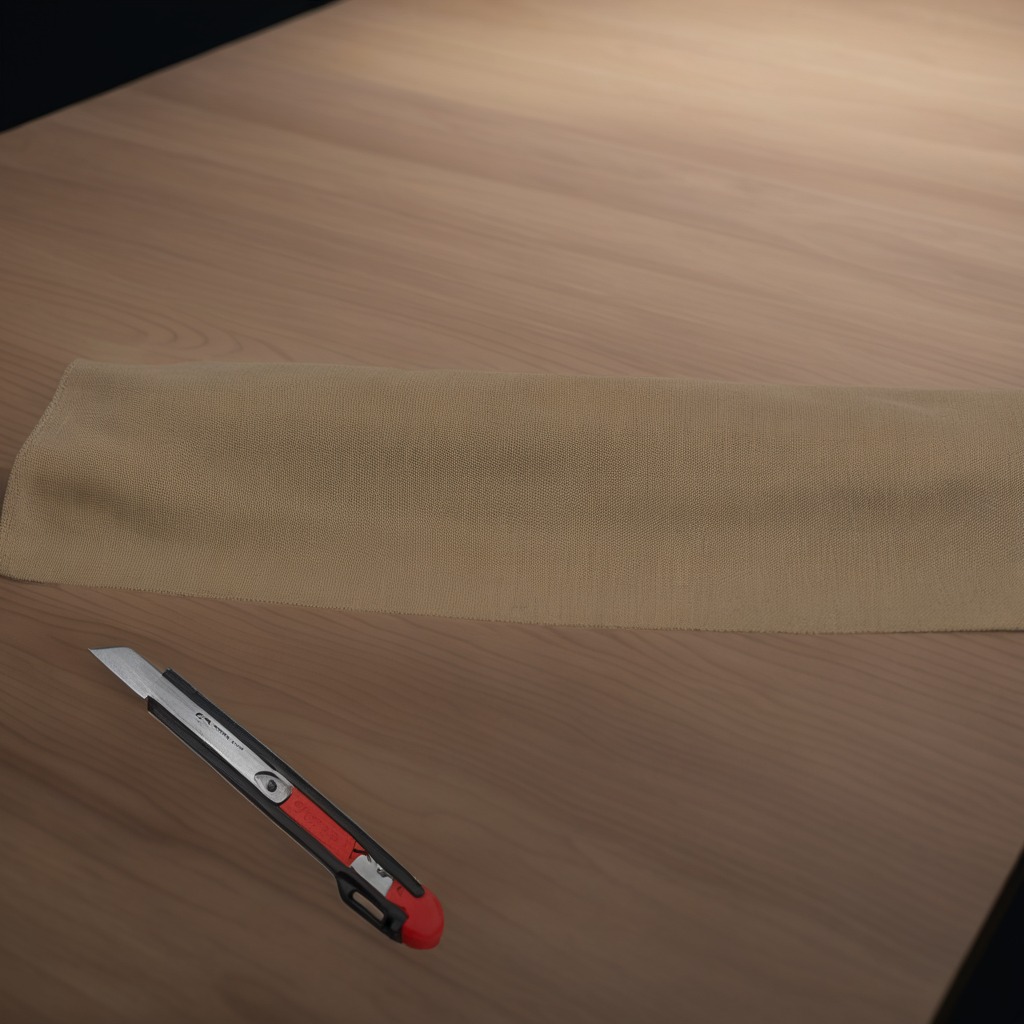
A utility knife lying on a wooden table inside a workshop at night.